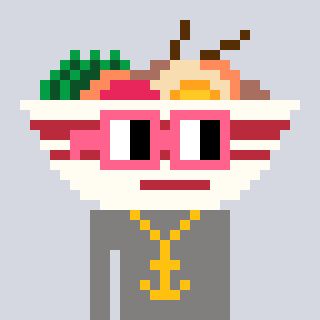
a pixel art character with square pink glasses, a noodles-shaped head and a bluegrey-colored body on a cool background